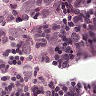
Metastatic tissue present: yes